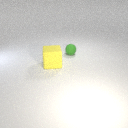
large yellow rubber cube in front of small green rubber sphere